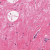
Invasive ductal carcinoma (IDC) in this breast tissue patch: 0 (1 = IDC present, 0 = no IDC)